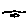
Label: fish